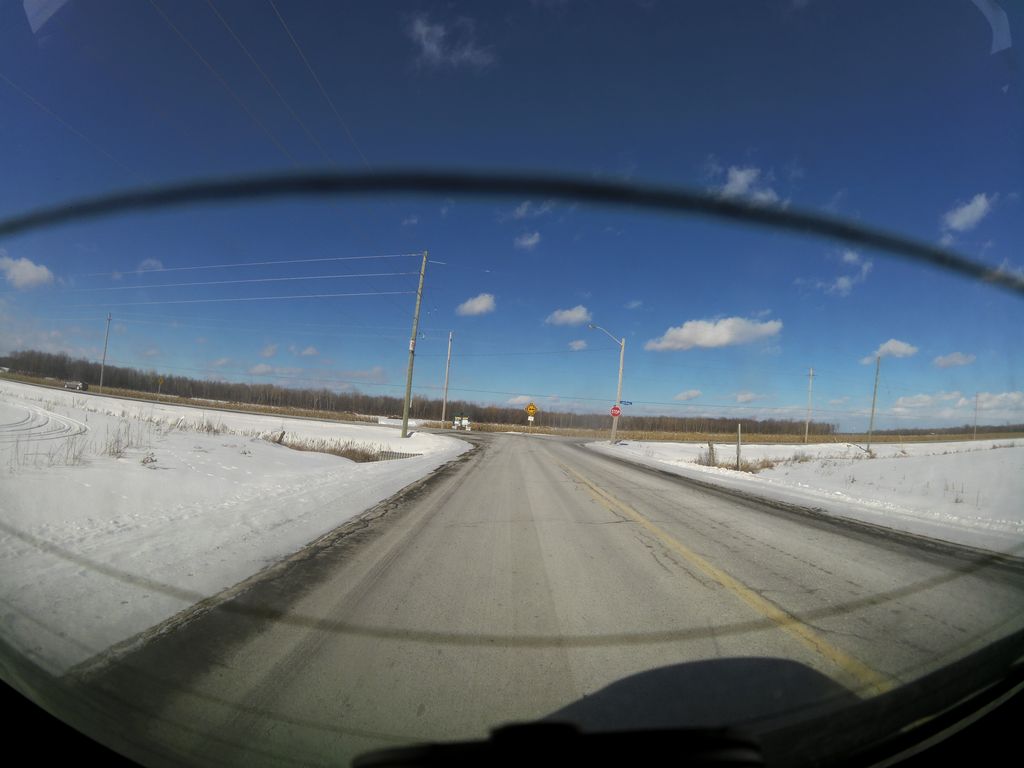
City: ottawa-gatineau